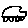
Label: car